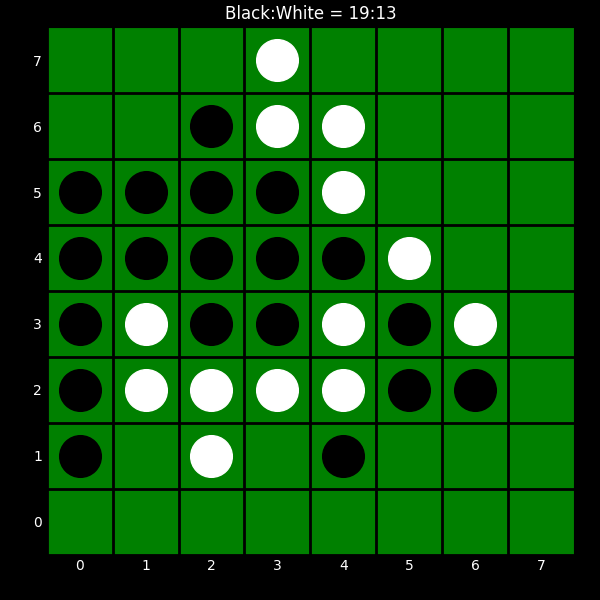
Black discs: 19
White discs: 13